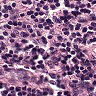
Metastatic tissue present: no